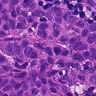
Metastatic tissue present: yes